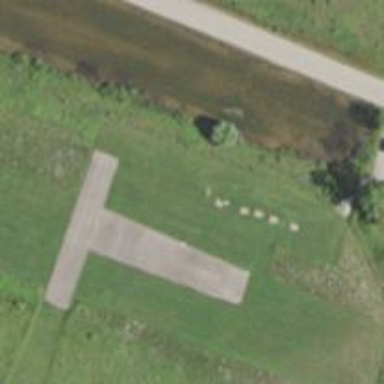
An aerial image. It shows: Asphalt runway at the airport area.